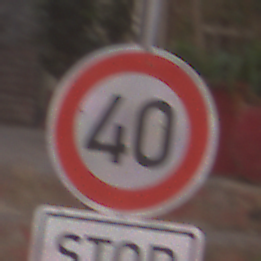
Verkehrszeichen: Geschwindigkeit40
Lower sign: Entfernungsangaben3
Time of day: MorningAfternoon
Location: Outdoor (Urban)
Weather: Clear
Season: NotSpecified
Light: Natural